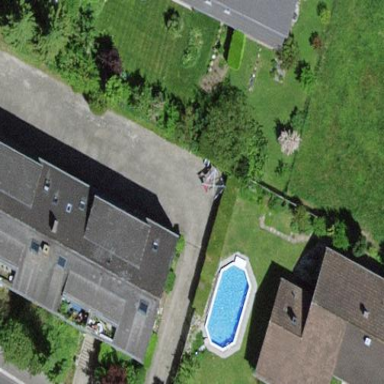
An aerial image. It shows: Detached building.